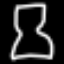
Label: hourglass